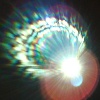
Label: sunburn